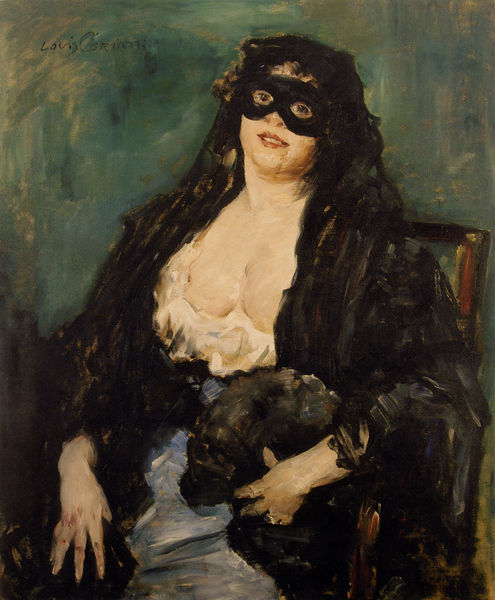
Titel: Die schwarze Maske
Künstler: Lovis Corinth
Standort: Kassel
Institution: Neue Galerie, Staatliche Museen Kassel
Schlagwörter: blau, dunkel, gemälde, hand, haut, nackt, umhang, weiß, grün, impressionismus, mädchen, sitzen, ausschnitt, braun, brust, busen, degas, finger, frankreich, frau, haar, hintergrund, kleid, mund, paris, schwarz, stuhl, türkis, ölbild, blick, rot, schleier, tier, tuch, expressionismus, fächer, rock, augen, bluse, kleidung, spitze, bildnis, hände, portrait, porträt, öl, auge, haare, halbfigur, mantel, sessel, sitzend, prostituierte, dekoltee, kinn, lippen, voyeur, deutschland, fell, lächeln, brüste, lehne, dick, duktus, maskerade, sitzende, verkleidung, erotik, erotisch, ring, fett, lachen, katze, corinth, lovis corinth, maske, unterhemd, ringe, münchen, brille, fasching, gespreizt, toulouse-lautrec, zigeunerin, üppig, malerisch, voyeurismus, karneval, larve, moulin rouge, rundungen, schauspielerin, maskenball, nutte, tuck, louis, titten, mantilla, geheim, hure, fetisch, zorro, unbekannte, giftig, freizügigkeit, maskiert, nackte brüste, identität, inkognito, ordinär, decollte